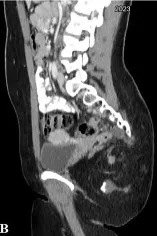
Selected sagittal CT cuts of the pelvis with oral and IV contrast (Venous phase) from left to right sides of the body (A-D), showing the mentioned gluteal mass. The cystic component of the mass is noted at the right gluteal region and the pre-coccygeal portion is well shown in C.
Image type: radiology (ct)